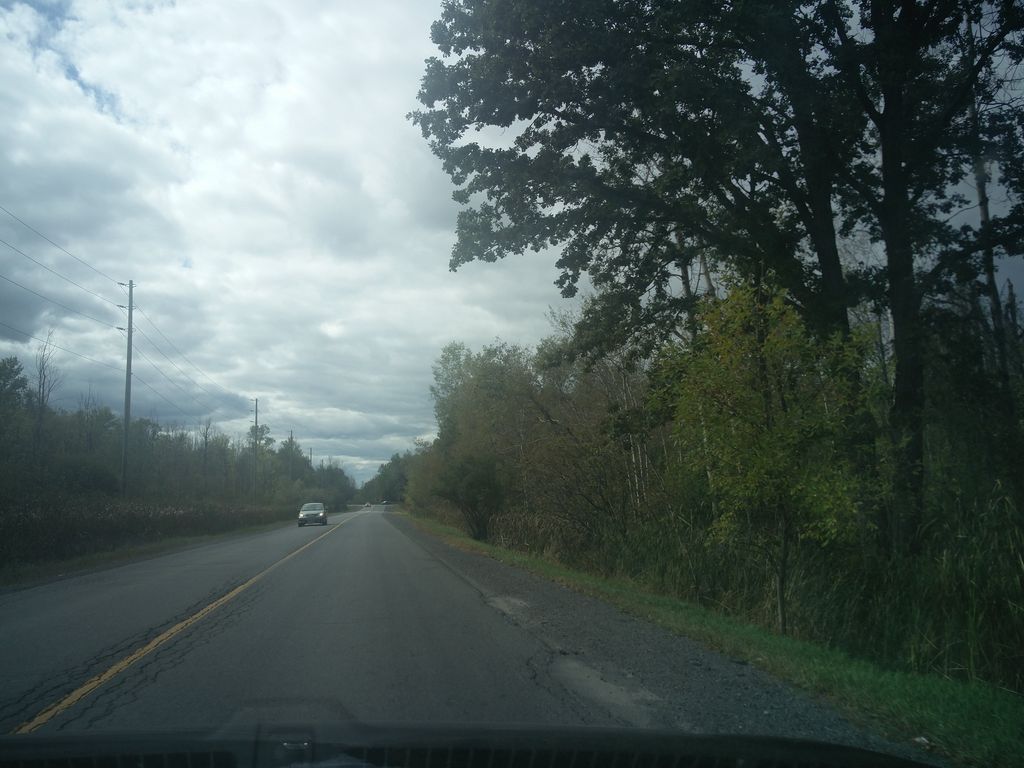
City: ottawa-gatineau